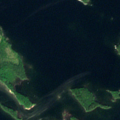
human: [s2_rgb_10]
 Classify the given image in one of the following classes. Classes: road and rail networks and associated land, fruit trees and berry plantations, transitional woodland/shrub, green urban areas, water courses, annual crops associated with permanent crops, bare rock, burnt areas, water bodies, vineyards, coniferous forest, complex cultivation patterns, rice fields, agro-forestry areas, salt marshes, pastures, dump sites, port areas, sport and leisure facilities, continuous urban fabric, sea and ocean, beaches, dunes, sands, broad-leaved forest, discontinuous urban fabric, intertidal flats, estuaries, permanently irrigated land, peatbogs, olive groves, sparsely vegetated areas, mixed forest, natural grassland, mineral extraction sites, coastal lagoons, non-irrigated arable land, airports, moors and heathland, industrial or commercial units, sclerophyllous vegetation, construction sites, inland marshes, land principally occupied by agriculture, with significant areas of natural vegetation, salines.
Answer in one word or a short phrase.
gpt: coniferous forest, water bodies